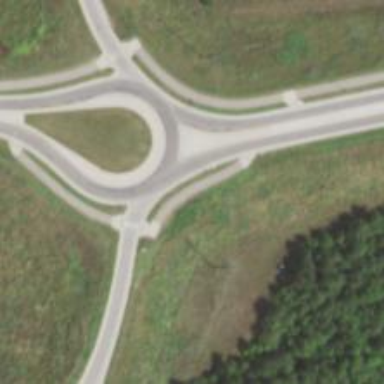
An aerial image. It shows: Tertiary road with asphalt surface leading to roundabout junction.